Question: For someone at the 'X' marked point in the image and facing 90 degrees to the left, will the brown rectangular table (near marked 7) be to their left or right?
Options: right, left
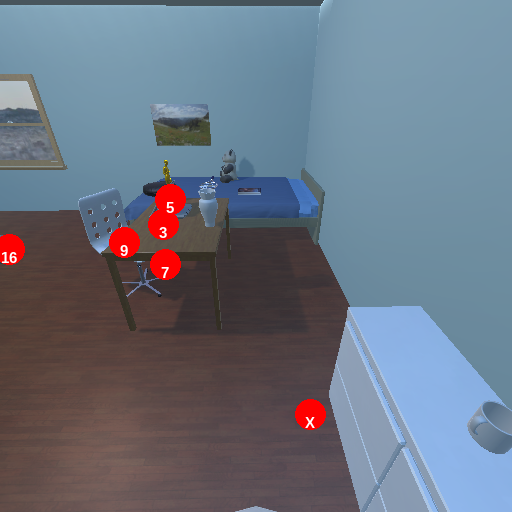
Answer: right